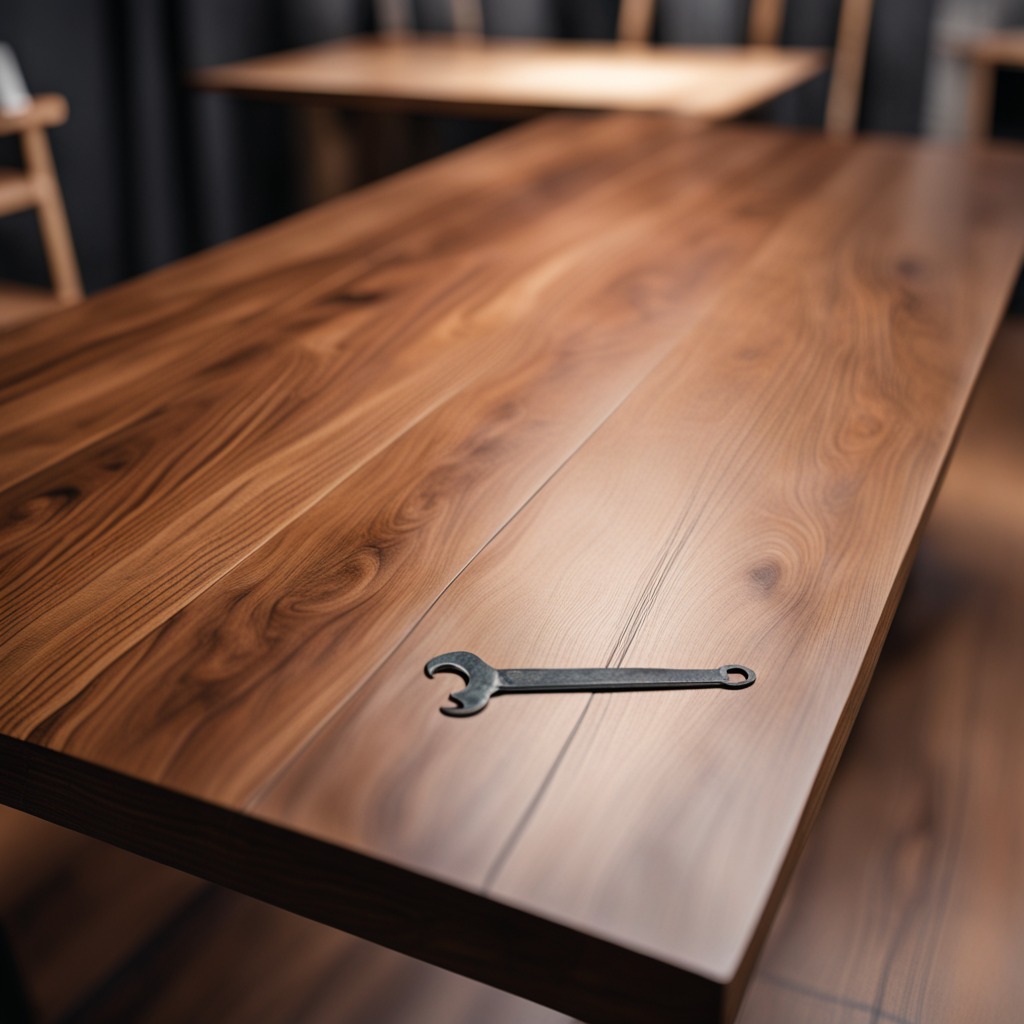
A wrench is lying on the wooden table.